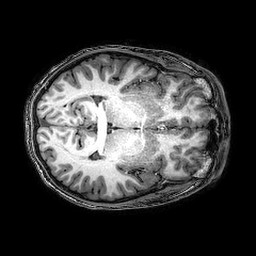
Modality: T1w
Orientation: axial
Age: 20
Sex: male
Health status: healthy
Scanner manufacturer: philips
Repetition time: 0.008189 s
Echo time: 0.00376 s